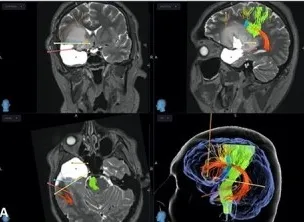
(A and B) Pre-operative planning. Tractography.
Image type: radiology (tractography)